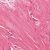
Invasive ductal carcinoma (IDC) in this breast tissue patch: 0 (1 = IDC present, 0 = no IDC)